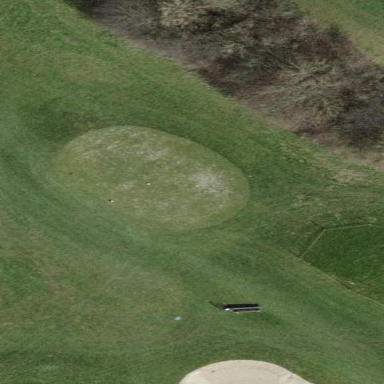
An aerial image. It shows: Golf tee.